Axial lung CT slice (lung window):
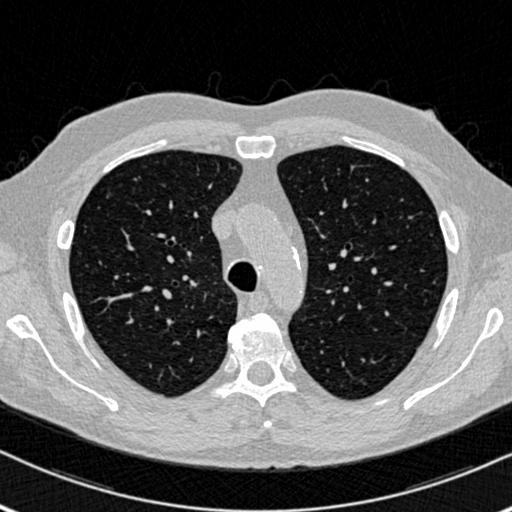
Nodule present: no